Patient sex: M
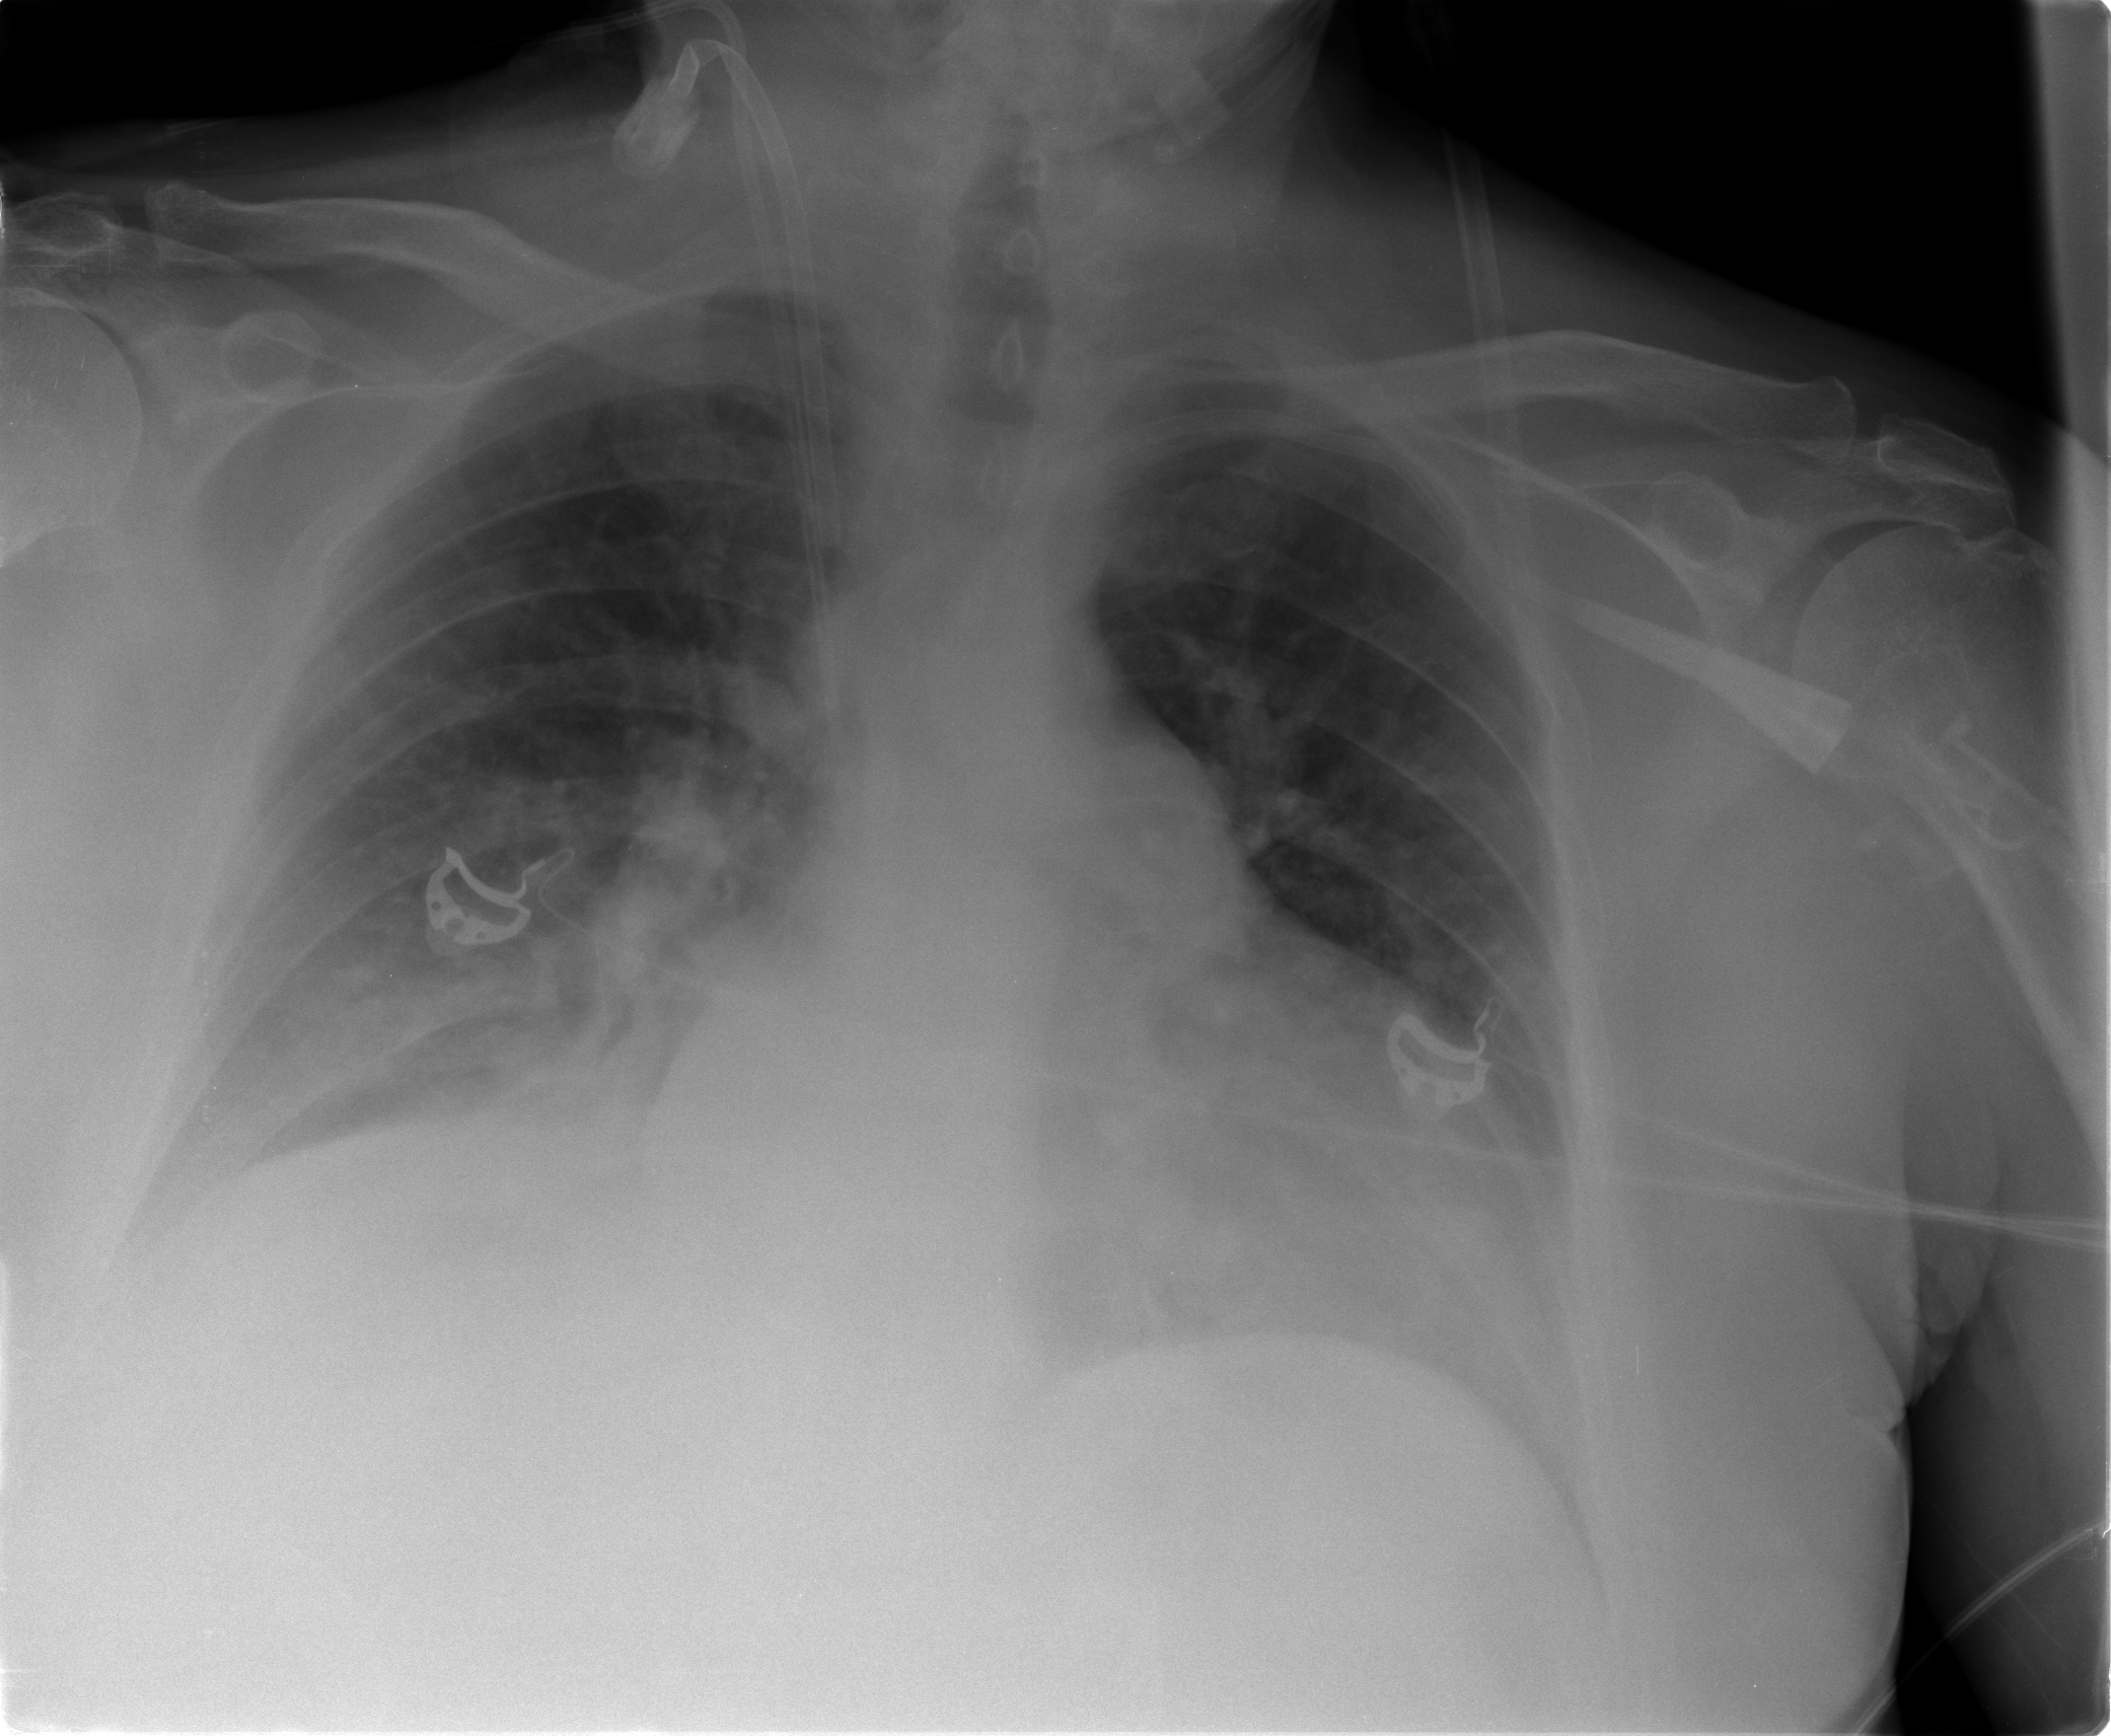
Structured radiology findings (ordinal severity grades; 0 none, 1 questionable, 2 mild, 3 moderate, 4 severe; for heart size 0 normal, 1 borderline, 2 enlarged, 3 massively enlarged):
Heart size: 2
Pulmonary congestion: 0
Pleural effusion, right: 2
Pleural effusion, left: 1
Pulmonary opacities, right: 0
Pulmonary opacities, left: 0
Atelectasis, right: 2
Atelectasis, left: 0